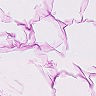
Metastatic tissue present: no